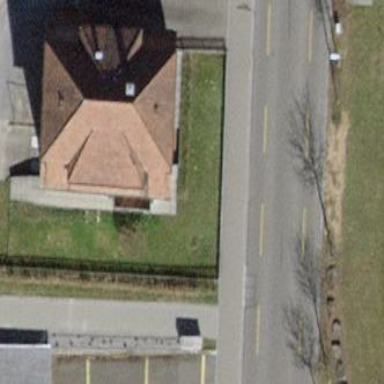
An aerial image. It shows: House with hipped roof.